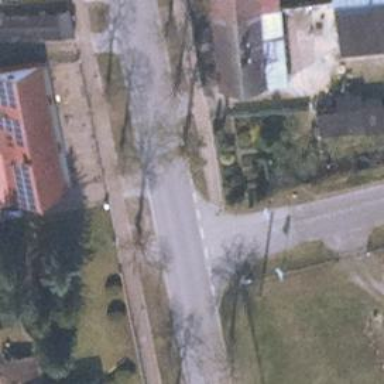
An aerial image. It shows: Secondary road with asphalt surface.